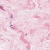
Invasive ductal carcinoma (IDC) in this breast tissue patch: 0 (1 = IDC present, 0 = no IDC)